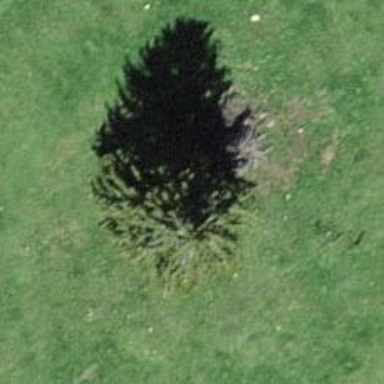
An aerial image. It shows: Needle-leaved tree in its natural environment.